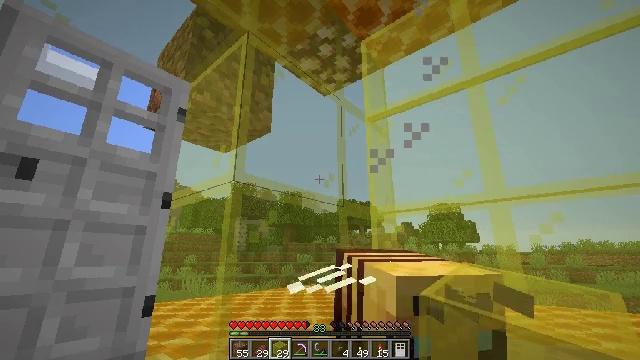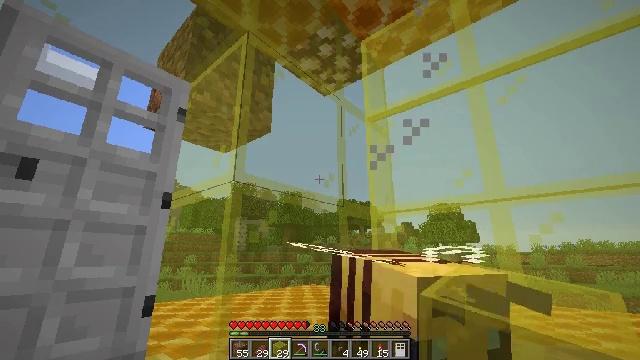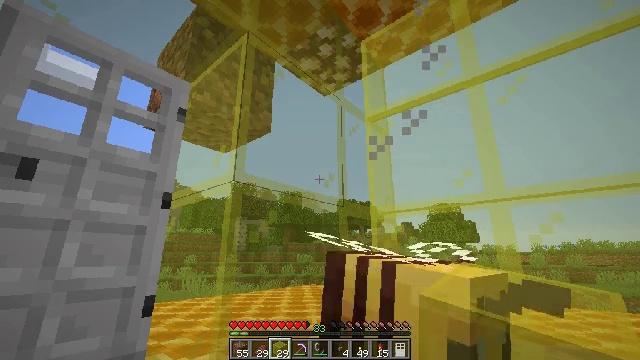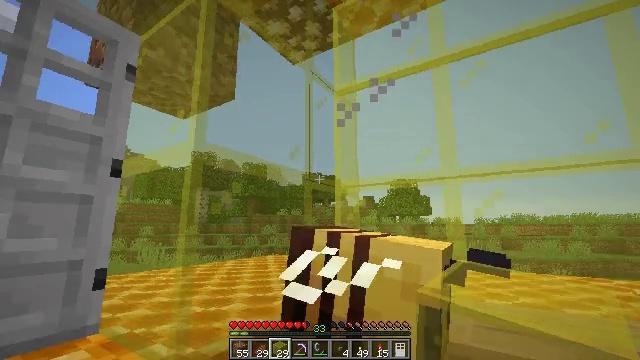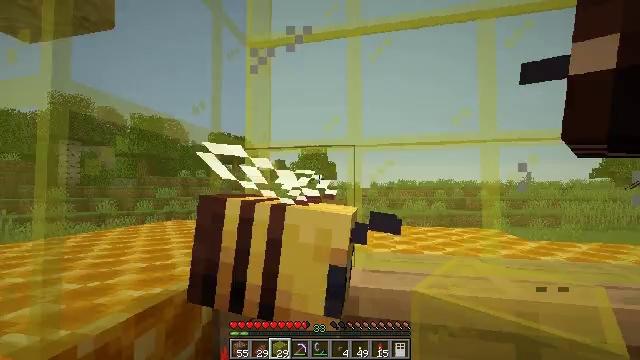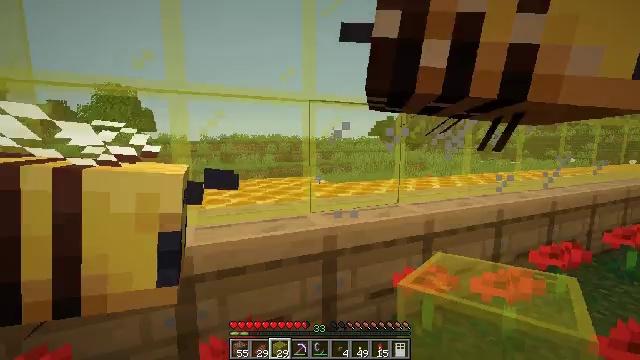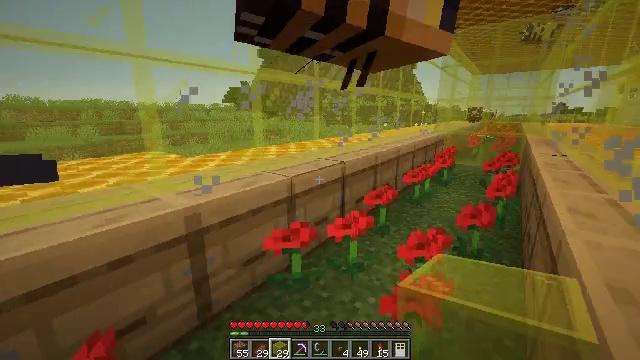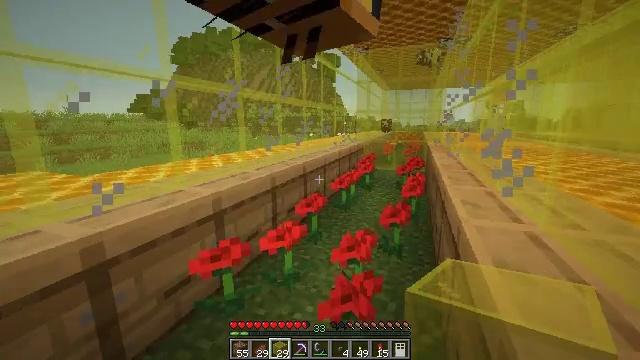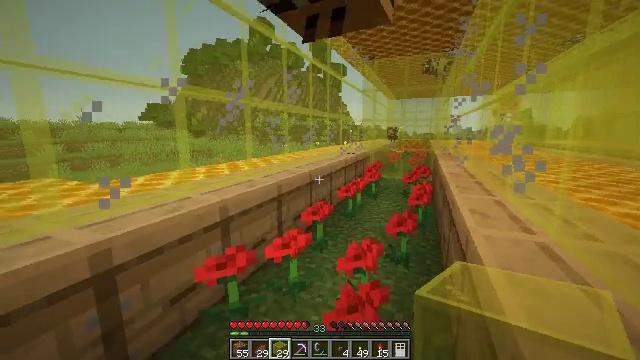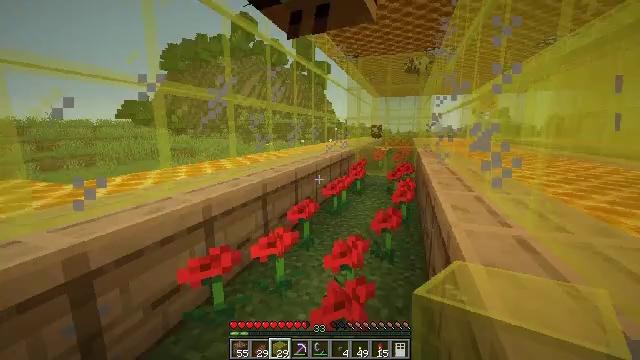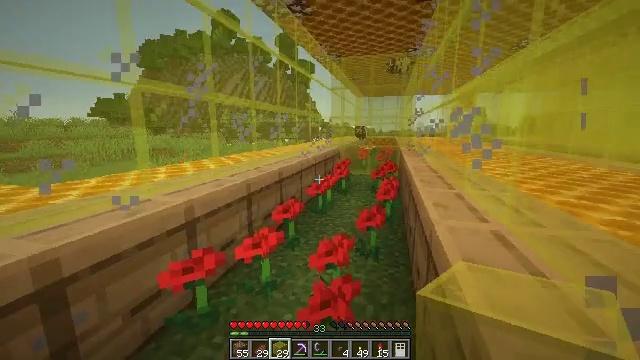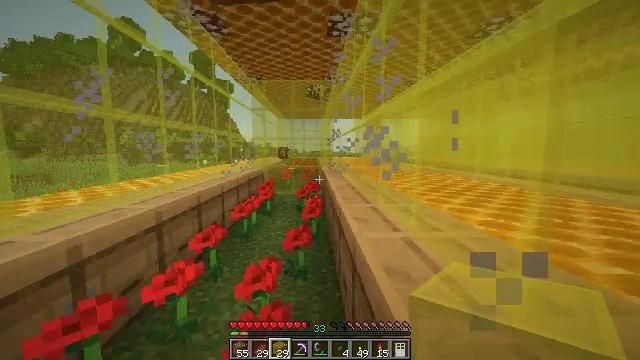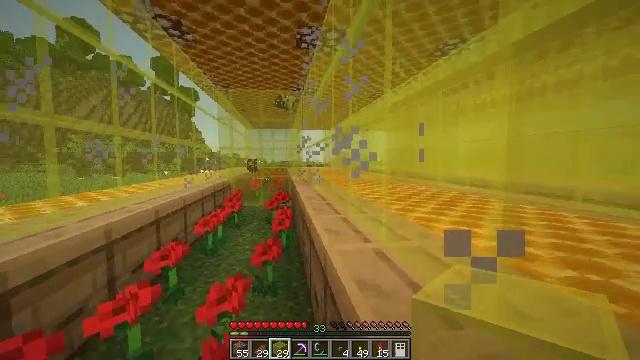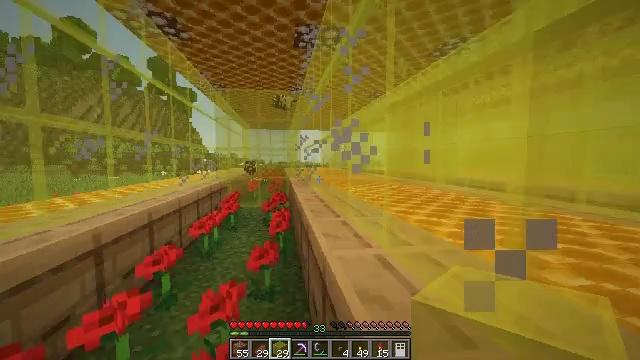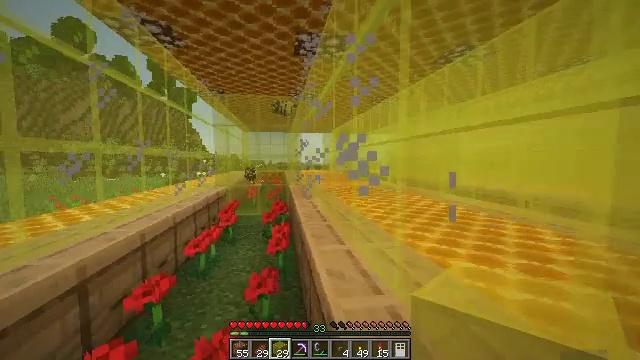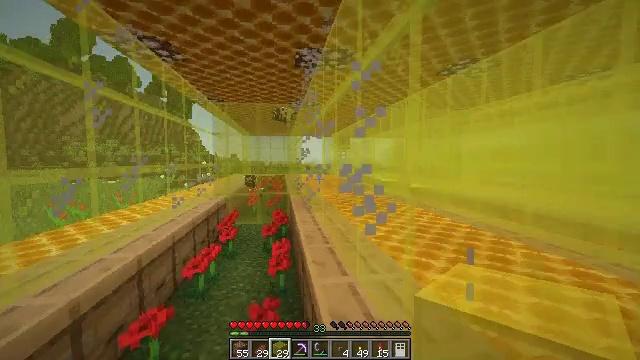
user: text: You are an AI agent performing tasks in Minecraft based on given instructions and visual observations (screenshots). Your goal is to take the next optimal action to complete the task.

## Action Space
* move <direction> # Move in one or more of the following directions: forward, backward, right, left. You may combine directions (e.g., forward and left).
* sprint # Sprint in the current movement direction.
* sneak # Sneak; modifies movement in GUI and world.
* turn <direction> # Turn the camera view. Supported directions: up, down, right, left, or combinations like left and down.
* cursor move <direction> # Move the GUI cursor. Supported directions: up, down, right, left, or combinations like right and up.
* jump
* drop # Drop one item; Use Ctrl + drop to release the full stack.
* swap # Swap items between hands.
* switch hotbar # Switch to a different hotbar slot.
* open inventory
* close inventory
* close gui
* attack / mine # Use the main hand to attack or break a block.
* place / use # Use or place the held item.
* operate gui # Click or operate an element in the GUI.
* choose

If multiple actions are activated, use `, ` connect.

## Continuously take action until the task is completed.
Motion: motion action
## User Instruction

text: Organize honeycombs in a 2x2 pattern to craft a honeycomb block.
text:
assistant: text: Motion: no_op
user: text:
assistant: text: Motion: no_op
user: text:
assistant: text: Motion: turn right and down
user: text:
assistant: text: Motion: turn right and down
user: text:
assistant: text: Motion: turn right and down
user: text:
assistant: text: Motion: turn right and down
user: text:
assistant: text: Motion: turn right and up
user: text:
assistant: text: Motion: turn left and up
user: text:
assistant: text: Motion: turn right
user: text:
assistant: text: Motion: turn right
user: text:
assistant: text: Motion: turn right and up
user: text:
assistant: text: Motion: move forward, turn right and up
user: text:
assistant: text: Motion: move forward
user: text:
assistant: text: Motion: move forward, jump
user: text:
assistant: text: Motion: move forward, jump
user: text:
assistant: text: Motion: move forward, jump
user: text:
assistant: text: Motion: move forward, jump
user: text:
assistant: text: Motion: move forward, jump
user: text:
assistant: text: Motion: move forward
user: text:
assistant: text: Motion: move forward
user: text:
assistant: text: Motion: move forward
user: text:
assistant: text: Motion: move forward
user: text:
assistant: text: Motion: move forward
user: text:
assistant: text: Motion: move forward
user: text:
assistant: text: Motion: move forward
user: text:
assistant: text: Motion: move forward
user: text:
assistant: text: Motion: move forward
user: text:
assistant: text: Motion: move forward
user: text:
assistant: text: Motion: move forward
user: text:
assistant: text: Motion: move forward